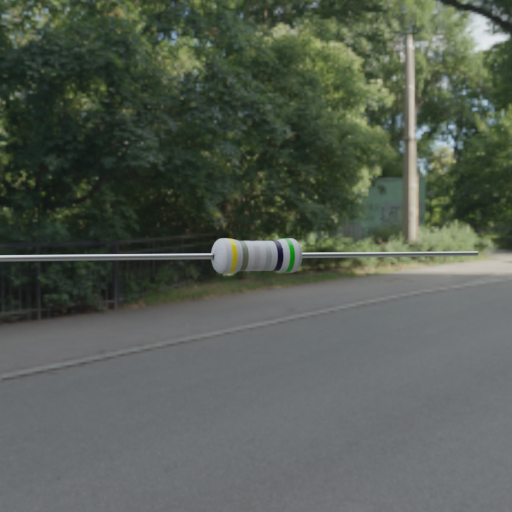
Resistor colour bands (in order): yellow, gray, silver, silver, black, green